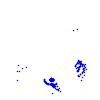
Particle: electron